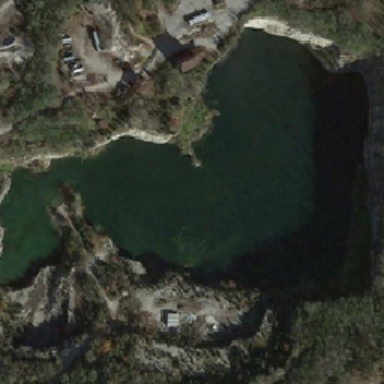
Some trees and lawns are planted around the lake or house .